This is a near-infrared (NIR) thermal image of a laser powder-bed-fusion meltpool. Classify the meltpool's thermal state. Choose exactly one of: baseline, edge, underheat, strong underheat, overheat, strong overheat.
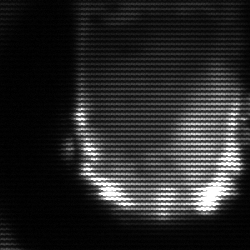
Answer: baseline